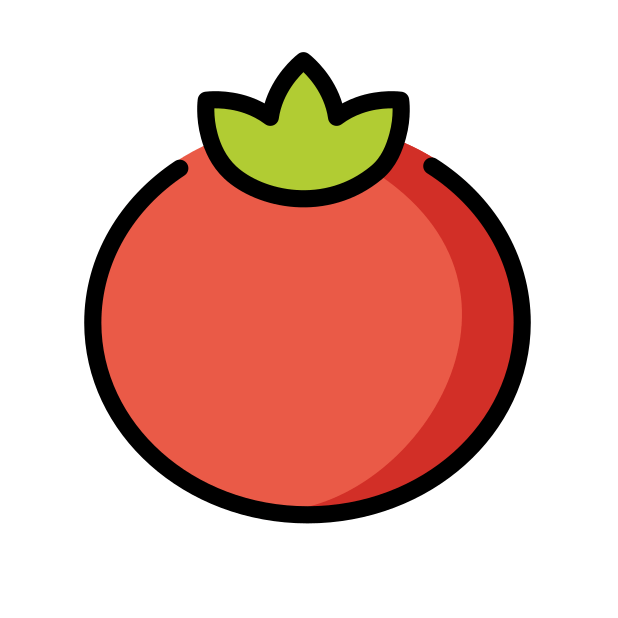
Emoji: 🍅
Name: tomato
Unicode: 0x1f345